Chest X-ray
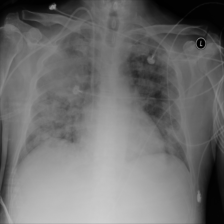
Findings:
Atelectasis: negative
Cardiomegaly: negative
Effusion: negative
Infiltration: positive
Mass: negative
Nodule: negative
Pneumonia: negative
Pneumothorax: negative
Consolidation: negative
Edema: positive
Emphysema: negative
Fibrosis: negative
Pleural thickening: negative
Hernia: negative